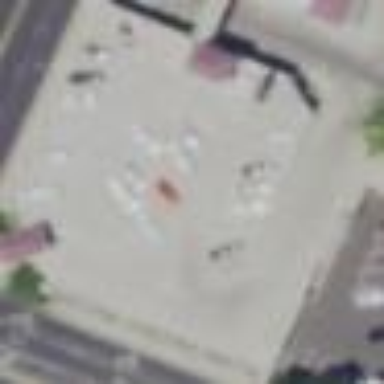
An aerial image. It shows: Commercial building with multi-storey paved parking lot.